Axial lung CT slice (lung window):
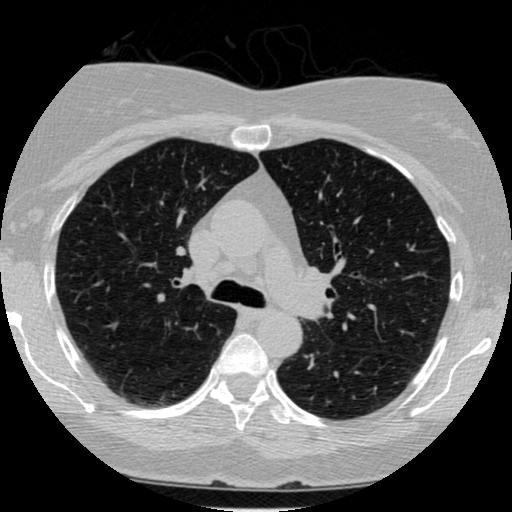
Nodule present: no